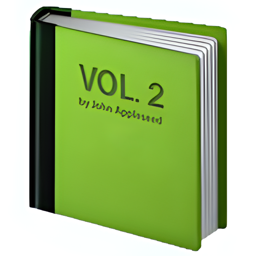
Name: green book
Emoji: 📗
Group: Objects
Sub-group: book-paper